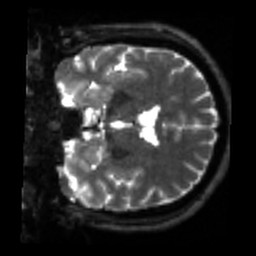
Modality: sbref
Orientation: coronal
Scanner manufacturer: siemens
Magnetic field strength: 3 T
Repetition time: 4 s
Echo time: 0.0594 s